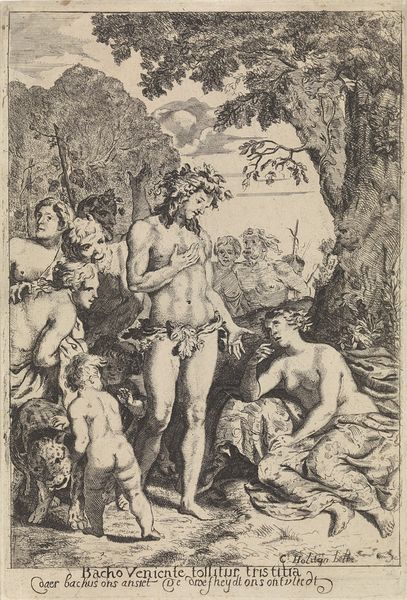
Titel: Bacchus troost Ariadne
Künstler: Cornelis Holsteyn
Standort: Amsterdam
Institution: Rijksmuseum
Schlagwörter: homme, femme, gravure, arbre, couronne, bébé, enfant, dessin, antiquité, dieu, noir et blanc, scene, bacchus, discution, lierre, villageois, parle, leopard, felin, dionysos, bacchantes